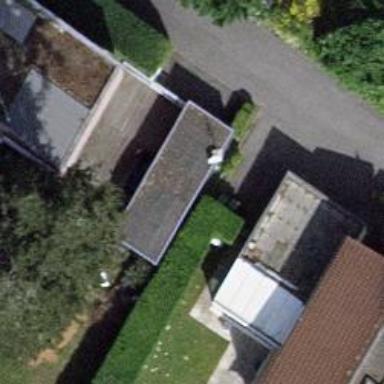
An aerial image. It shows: View of roof of building.